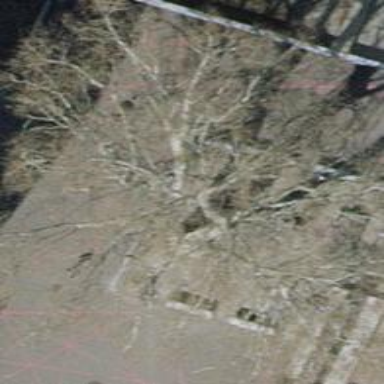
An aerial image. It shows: Tree serving as landmark.